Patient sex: M
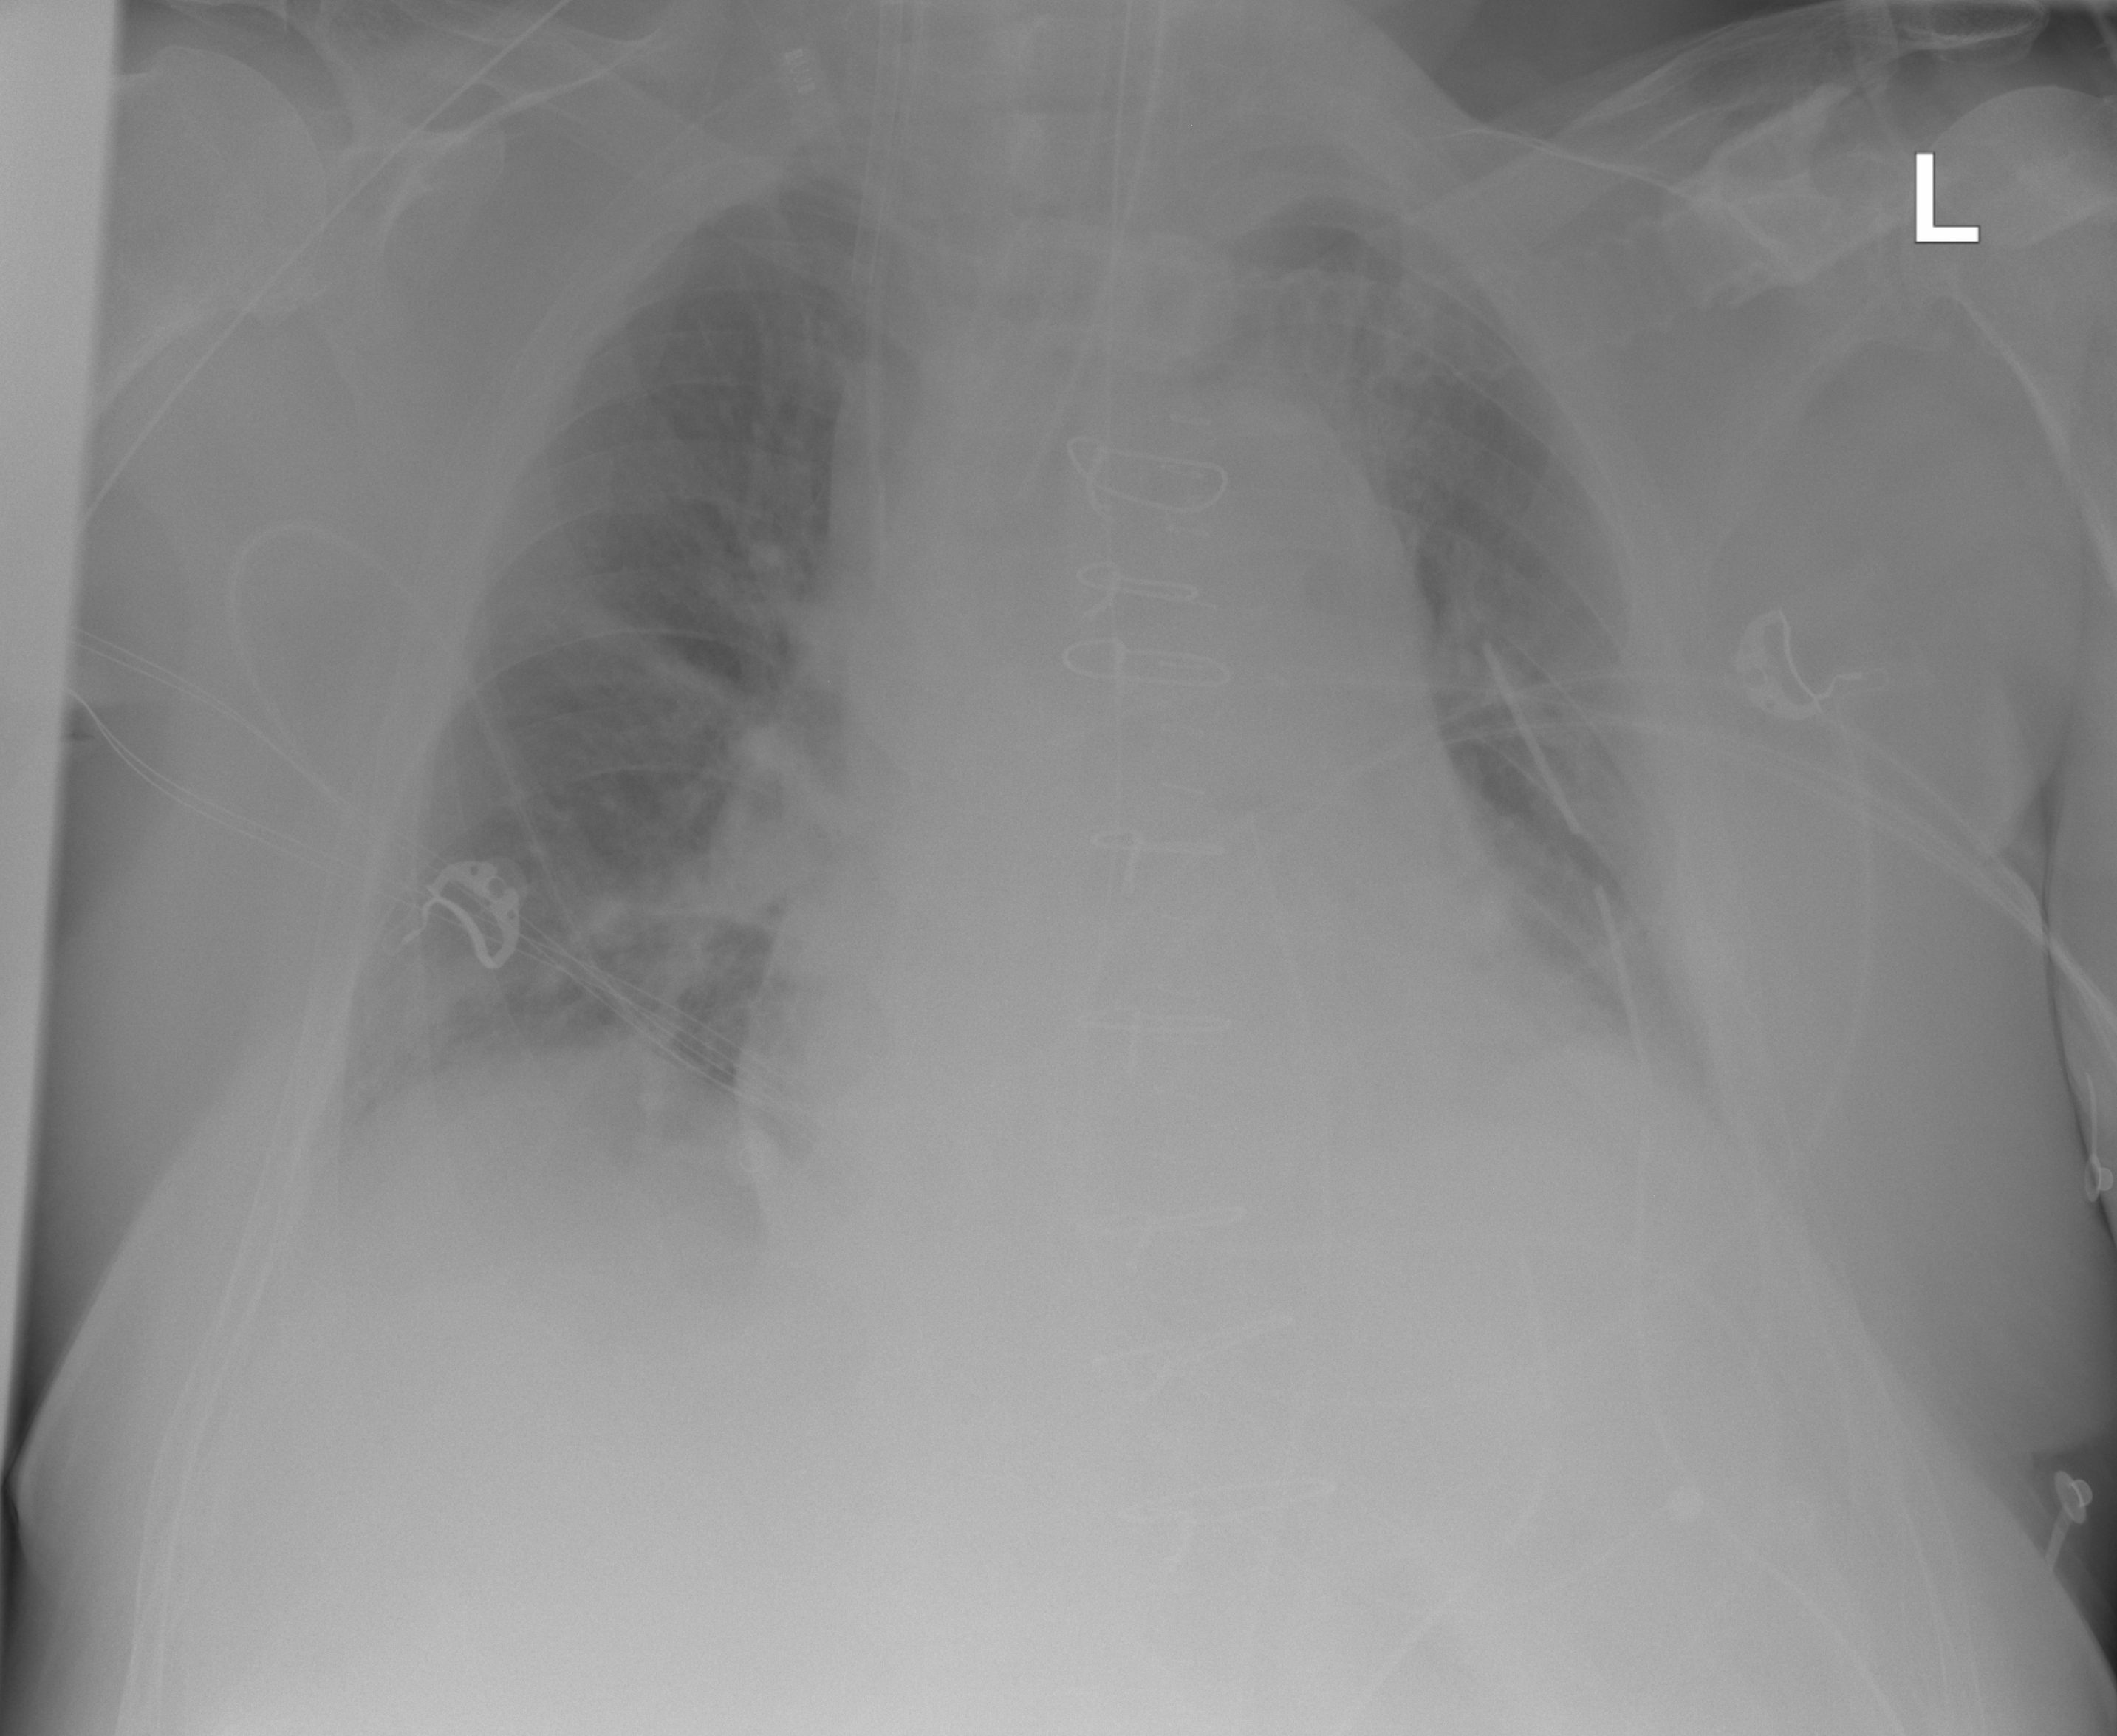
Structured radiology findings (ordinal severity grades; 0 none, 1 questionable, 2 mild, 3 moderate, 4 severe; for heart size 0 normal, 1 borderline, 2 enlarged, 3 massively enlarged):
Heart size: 2
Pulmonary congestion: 0
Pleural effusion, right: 1
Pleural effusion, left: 2
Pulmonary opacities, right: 0
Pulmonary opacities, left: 0
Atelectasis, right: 2
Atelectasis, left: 2